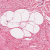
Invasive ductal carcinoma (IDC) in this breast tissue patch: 0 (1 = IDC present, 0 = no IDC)